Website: lowes
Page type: review-order
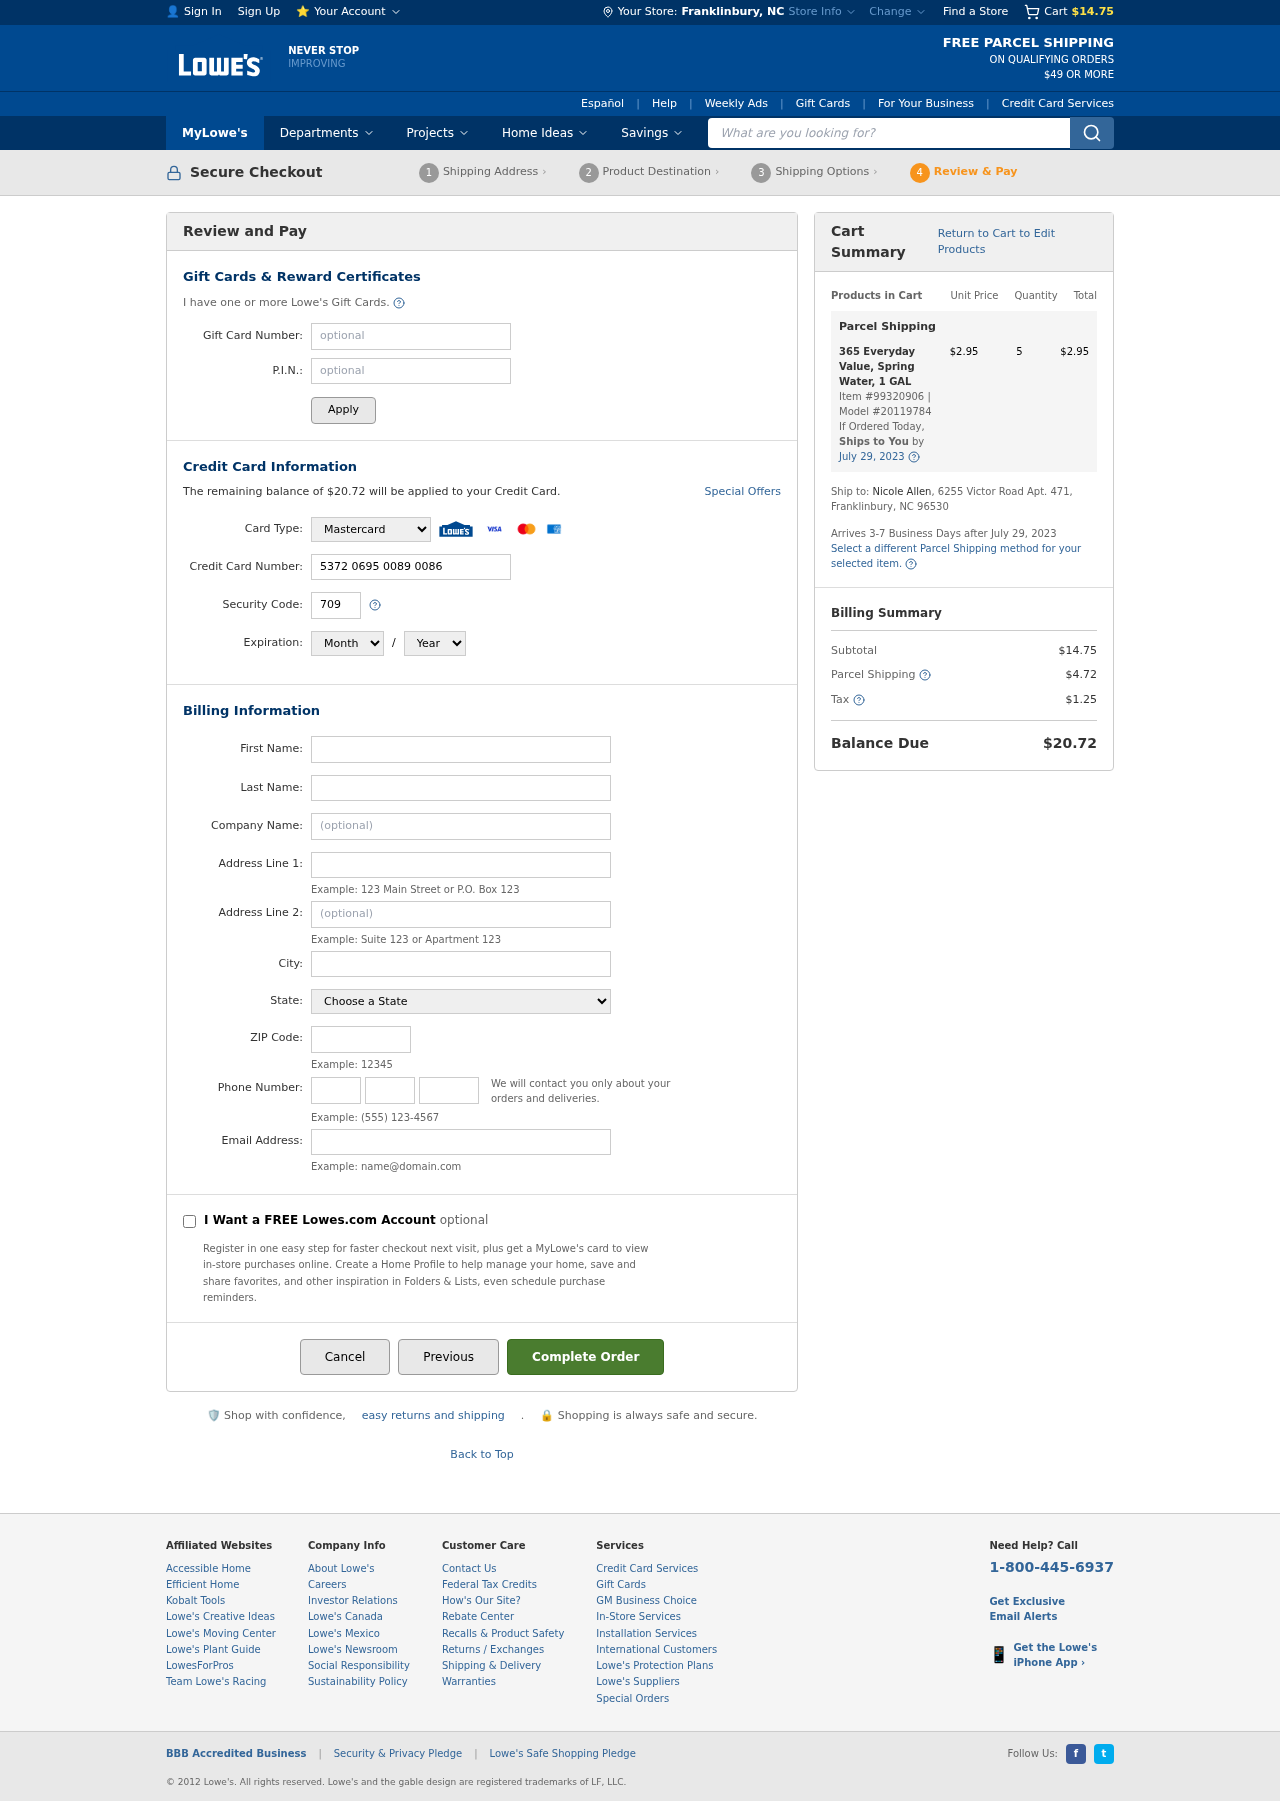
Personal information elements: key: PII_CARD_CVV
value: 709
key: PII_CARD_EXPIRY_MONTH
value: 04
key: PII_CARD_EXPIRY_YEAR
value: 28
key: PII_CARD_NUMBER
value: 5372 0695 0089 0086
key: PII_CARD_TYPE
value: Mastercard
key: PII_CITY
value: Franklinbury
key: PII_CITY_STATE
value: Franklinbury, NC
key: PII_COMPANY
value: Smith, Morgan and Burch
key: PII_EMAIL
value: nallen@yahoo.com
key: PII_FIRSTNAME
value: Nicole
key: PII_LASTNAME
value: Allen
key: PII_PHONE_AREA
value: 440
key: PII_PHONE_PREFIX
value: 507
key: PII_PHONE_SUFFIX
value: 1498
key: PII_POSTCODE
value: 96530
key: PII_STATE
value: North Carolina
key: PII_STREET
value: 6255 Victor Road Apt. 471
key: PII_STREET2
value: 6255 Victor Road Apt. 471
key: PII_STREET2
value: Suite 913
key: PII_FULLNAME2
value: Nicole Allen
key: PII_CITY_STATE_ZIP2
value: Franklinbury, NC 96530
Product elements: key: PRODUCT1_NAME
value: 365 Everyday Value, Spring Water, 1 GAL
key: PRODUCT1_PRICE
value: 2.95
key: PRODUCT1_QUANTITY
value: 5
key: PRODUCT1_ITEM_NUMBER
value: Item #99320906
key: PRODUCT1_MODEL_NUMBER
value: Model #20119784
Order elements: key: ORDER_SUBTOTAL
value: $14.75
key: ORDER_BALANCE_DUE
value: $20.72
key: ORDER_SHIPPING_DATE
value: July 29, 2023
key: ORDER_ITEM_TOTAL
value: $2.95
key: ORDER_SHIPPING_DATE2
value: July 29, 2023
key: ORDER_SHIPPING_COST
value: $4.72
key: ORDER_TAX
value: $1.25
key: ORDER_TOTAL
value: $20.72
Search elements: key: HEADER_SEARCH
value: What are you looking for?